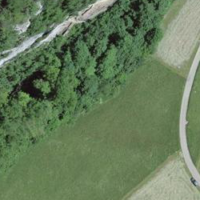
EUNIS habitat code: 52
Species observed at this site:
Parnassius apollo